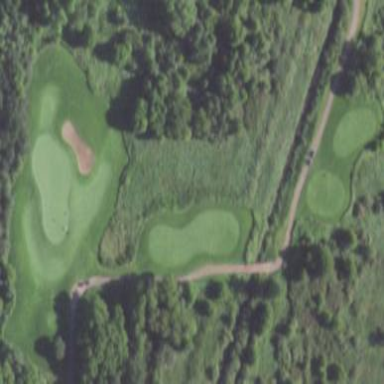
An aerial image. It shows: Area of rough grass used for golf.